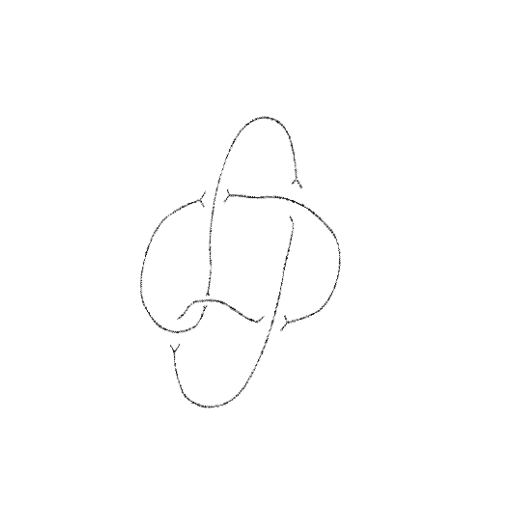
Crossing number: 5